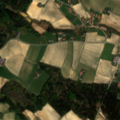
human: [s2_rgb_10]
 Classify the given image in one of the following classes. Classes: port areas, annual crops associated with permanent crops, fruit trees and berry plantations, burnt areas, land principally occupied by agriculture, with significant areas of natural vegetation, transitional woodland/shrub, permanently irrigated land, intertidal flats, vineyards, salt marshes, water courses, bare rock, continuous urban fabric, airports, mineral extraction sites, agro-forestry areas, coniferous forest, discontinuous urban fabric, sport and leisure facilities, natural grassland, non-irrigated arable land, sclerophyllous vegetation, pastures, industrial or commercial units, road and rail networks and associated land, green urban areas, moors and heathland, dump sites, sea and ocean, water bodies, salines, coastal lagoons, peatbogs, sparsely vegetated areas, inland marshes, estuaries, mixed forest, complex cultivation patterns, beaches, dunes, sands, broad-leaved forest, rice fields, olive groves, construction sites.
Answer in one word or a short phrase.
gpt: non-irrigated arable land, complex cultivation patterns, mixed forest